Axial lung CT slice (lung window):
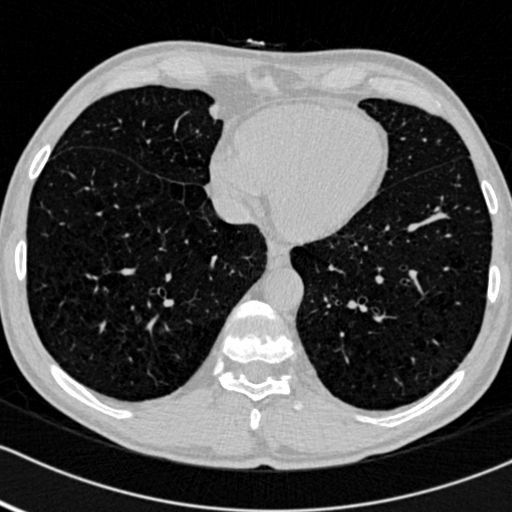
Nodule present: no